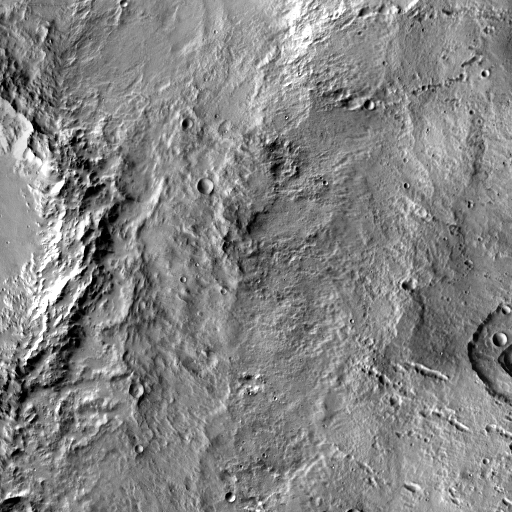
Crater classes present: Background, Other, Secondary